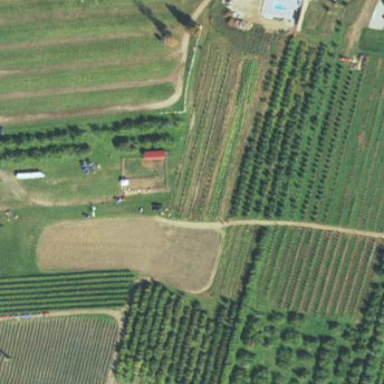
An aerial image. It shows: Orchard.